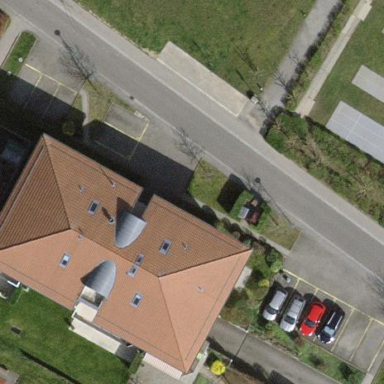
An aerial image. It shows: View of apartment building.